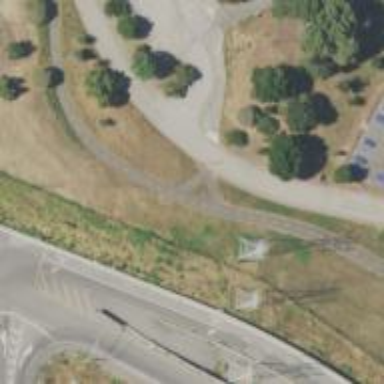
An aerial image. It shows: Asphalt cycle track.